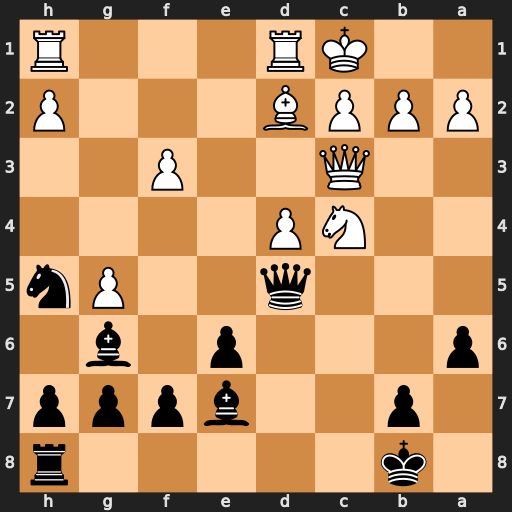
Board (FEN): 1k5r/1p2bppp/p3p1b1/3q2Pn/2NP4/2Q2P2/PPPB3P/2KR3R
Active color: b
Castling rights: -
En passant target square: -
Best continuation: Rc8 b3 b5